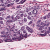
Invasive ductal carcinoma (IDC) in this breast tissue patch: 0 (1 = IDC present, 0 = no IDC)